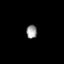
Tissue: skin
Cell type: Fibroblasts
Senescence score: 0.7437
Nuclear area (px): 140
Mean DAPI intensity: 152.143